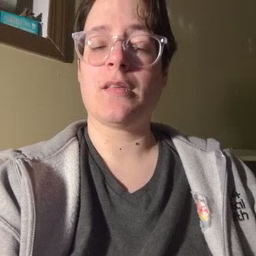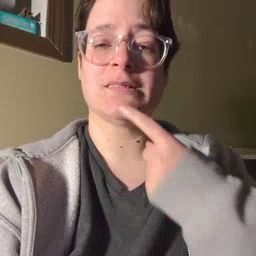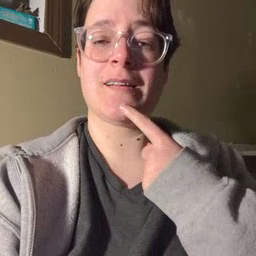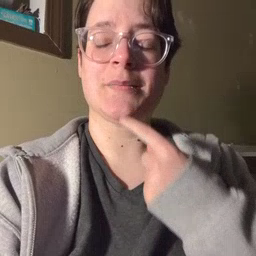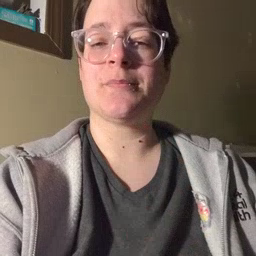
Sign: say